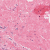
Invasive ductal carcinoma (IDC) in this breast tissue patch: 0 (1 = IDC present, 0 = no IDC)